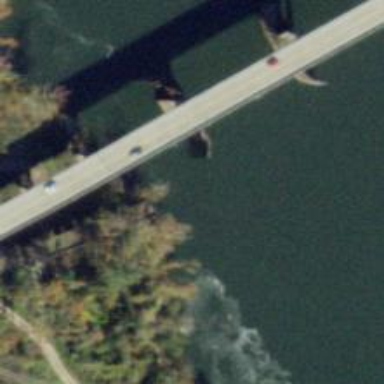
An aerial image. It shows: Abandoned road with historic bridge.